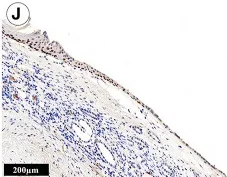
Immunohistochemical study of kidney cystic lesion. (J-L) The multilayer squamous epithelium and tubule epithelium were not stained with antibodies against uroplakin III, but expressed p63. The cuboidal cyst epithelium had weak and focal positive expression of p63, the epithelium of the tubules was not stained.
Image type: pathology (immunostaining)